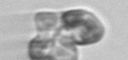
Label: Karenia